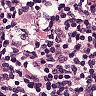
Metastatic tissue present: no